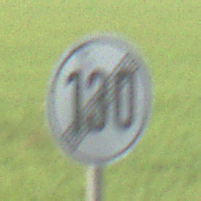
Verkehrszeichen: EndeGeschwindigkeit130
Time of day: SunriseSunset
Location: Outdoor (Nature)
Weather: PartlyCloudy
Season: NotSpecified
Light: Natural